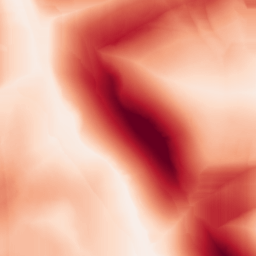
Category: morphological
Decomposition family: morphological_square
Decomposition parameters: operation: gradient
size: 50
Upsampling method: fft_zeropad
Upsampling parameters: scale: 4
Upsampling scale: 4